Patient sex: F
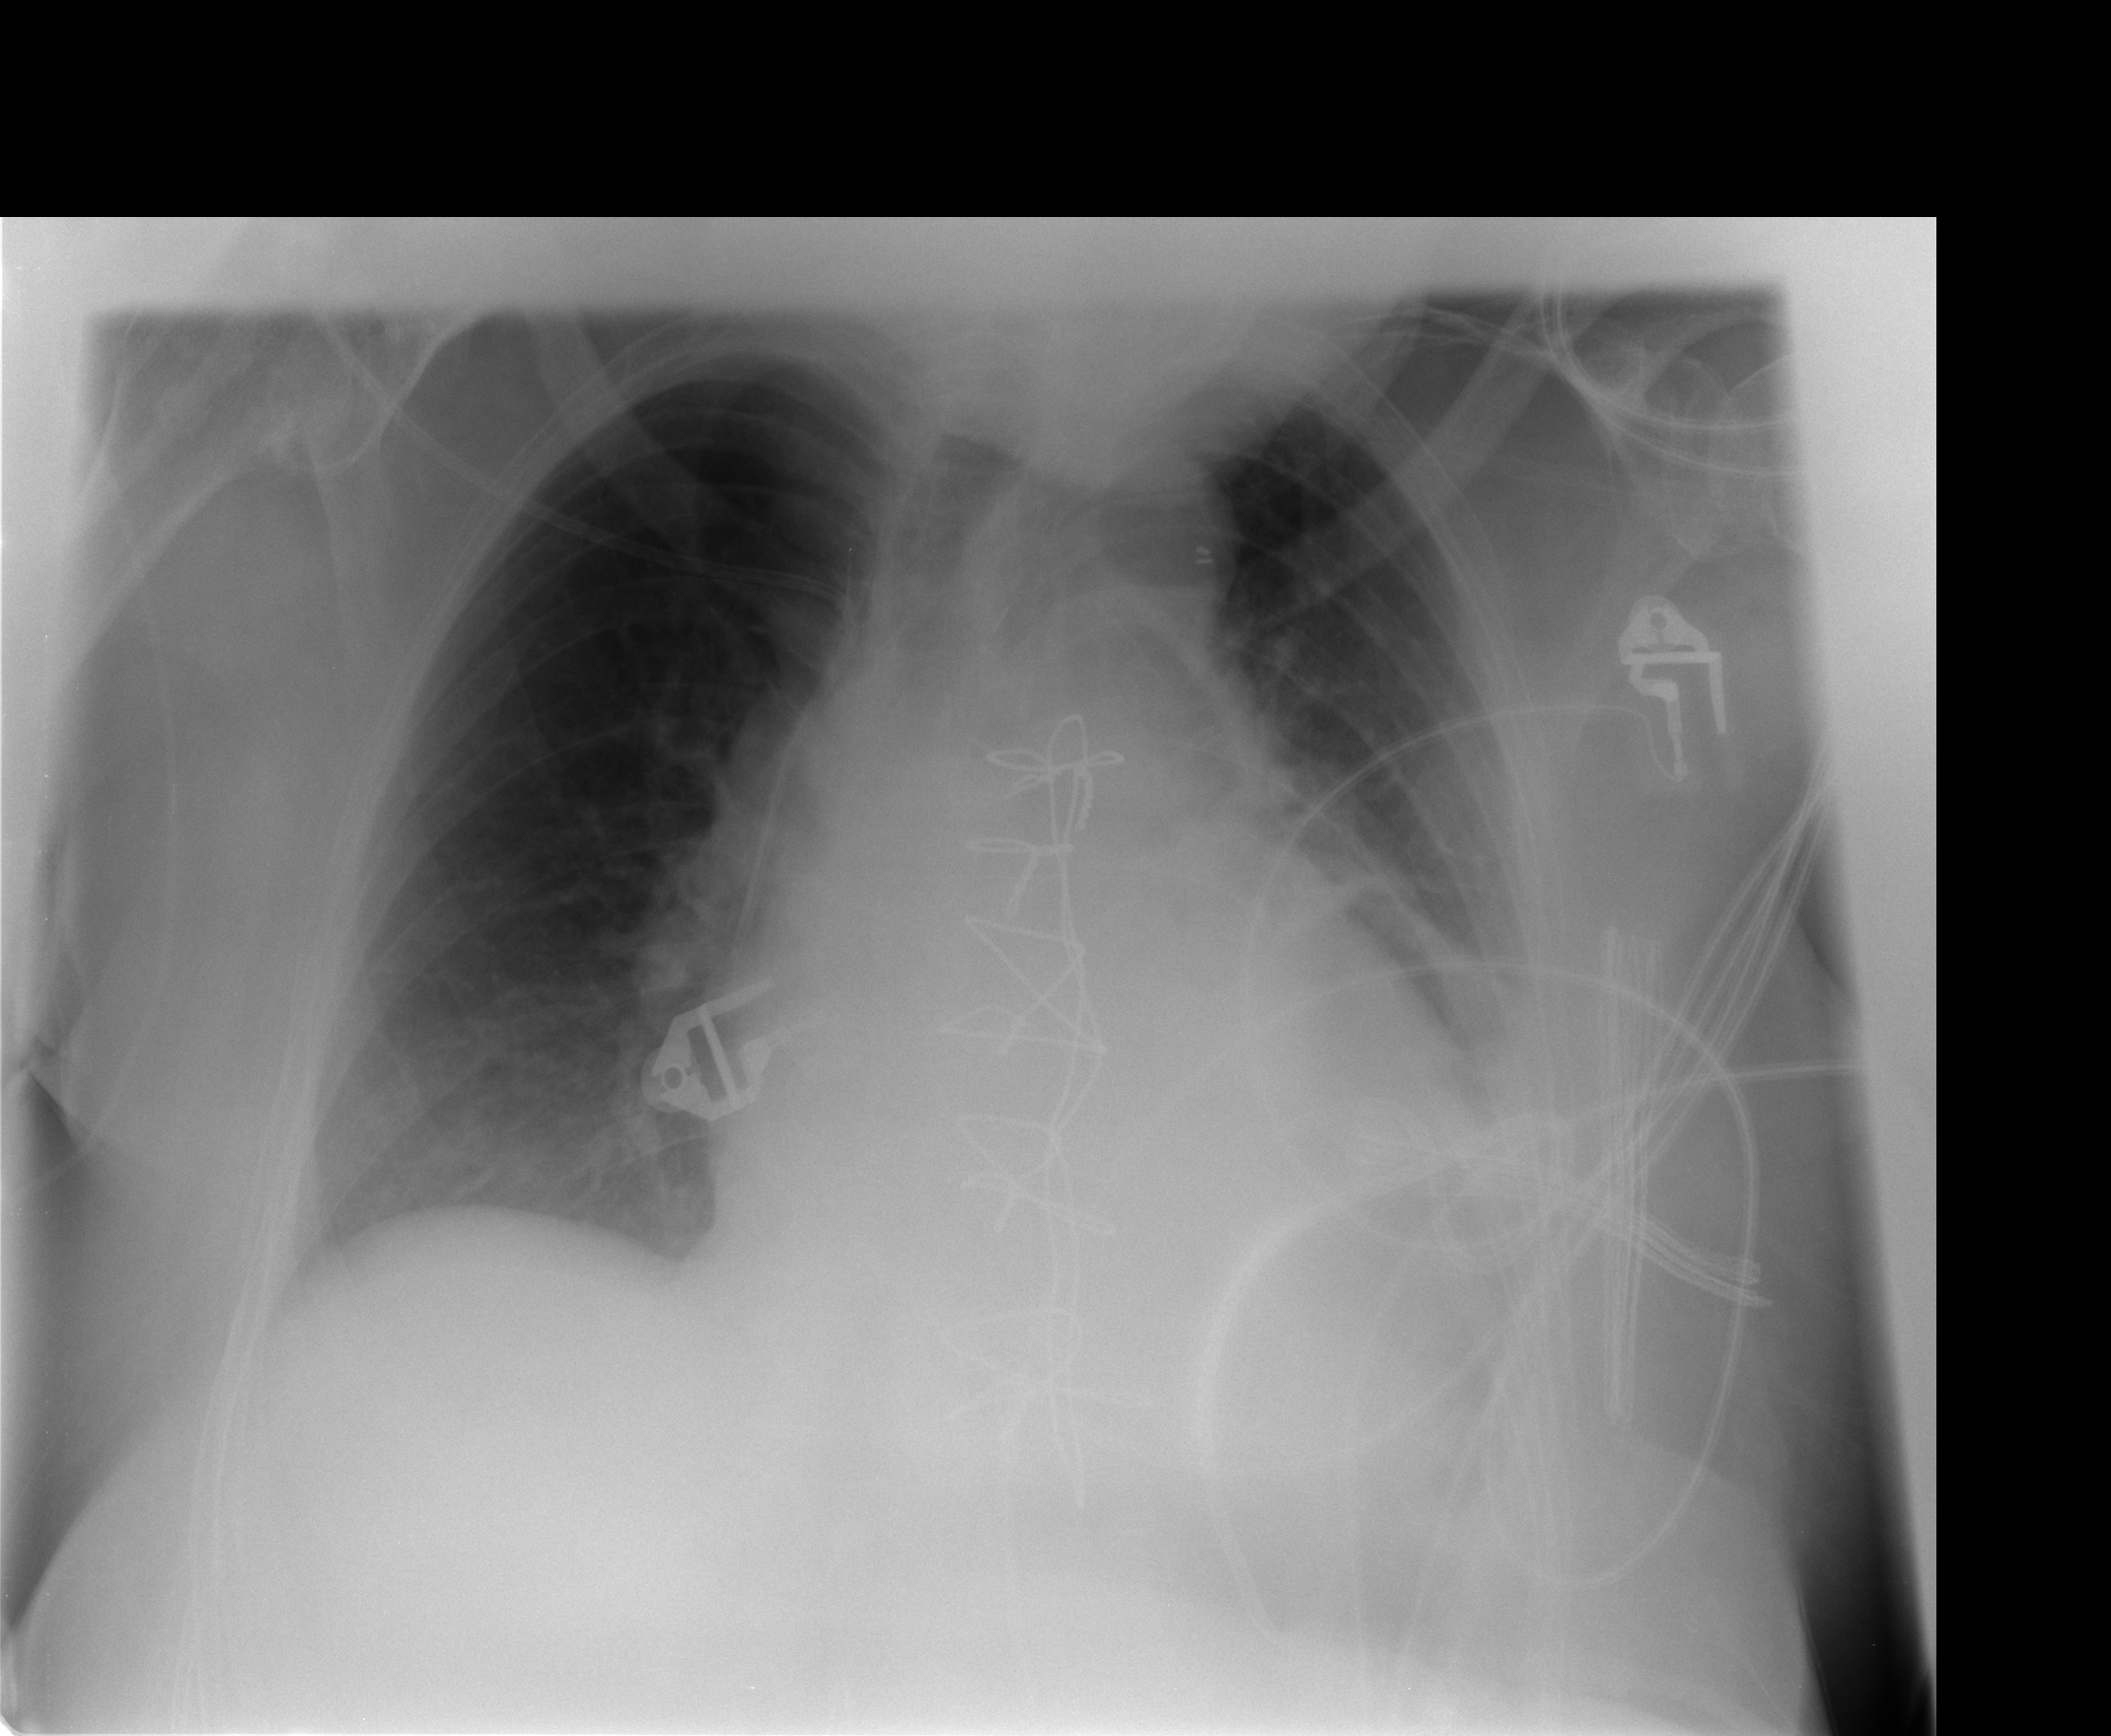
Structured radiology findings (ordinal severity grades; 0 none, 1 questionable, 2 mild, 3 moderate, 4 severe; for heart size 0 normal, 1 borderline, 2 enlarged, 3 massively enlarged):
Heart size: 3
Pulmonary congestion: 1
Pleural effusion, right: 0
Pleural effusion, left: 2
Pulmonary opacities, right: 0
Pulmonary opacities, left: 0
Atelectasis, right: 0
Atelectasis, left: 3